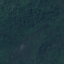
Label: Forest